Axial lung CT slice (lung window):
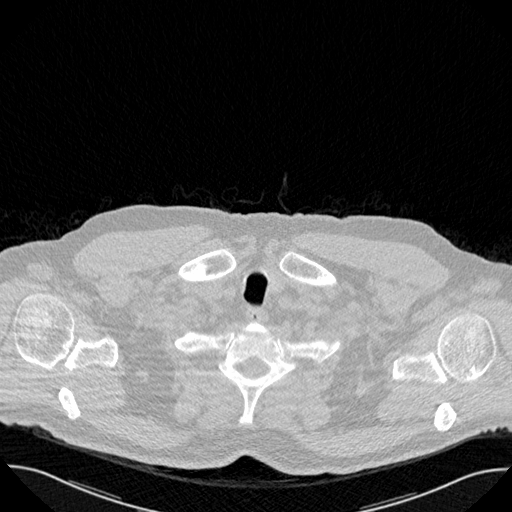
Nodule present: no